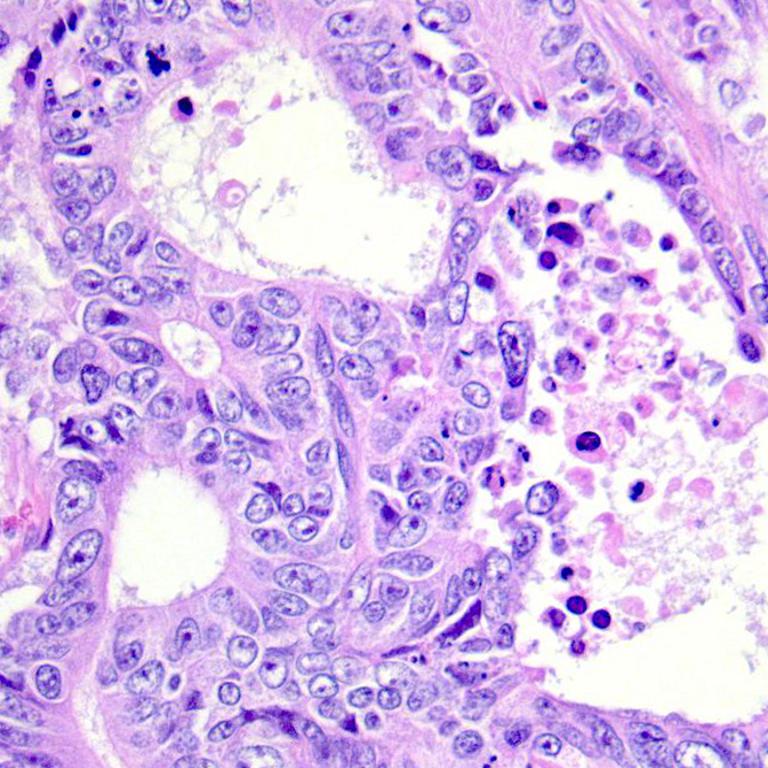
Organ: colon
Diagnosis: adenocarcinomas